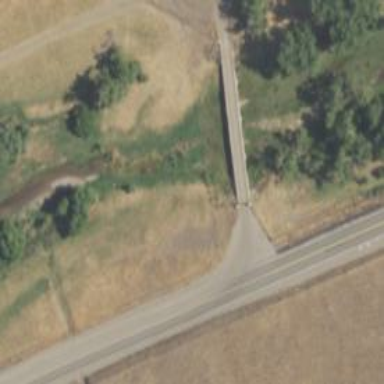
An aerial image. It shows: Service road that includes bridge.